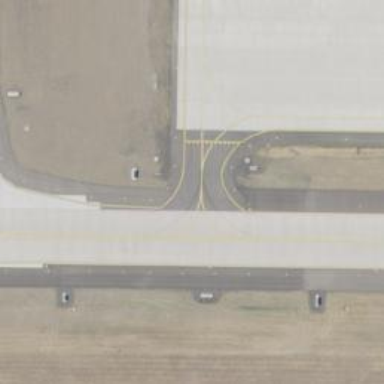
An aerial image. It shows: View of taxiway at the airport.